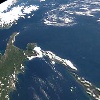
Label: water